Aerial crown-view tile of a tropical tree (Barro Colorado Island, Panama), acquired 20250818:
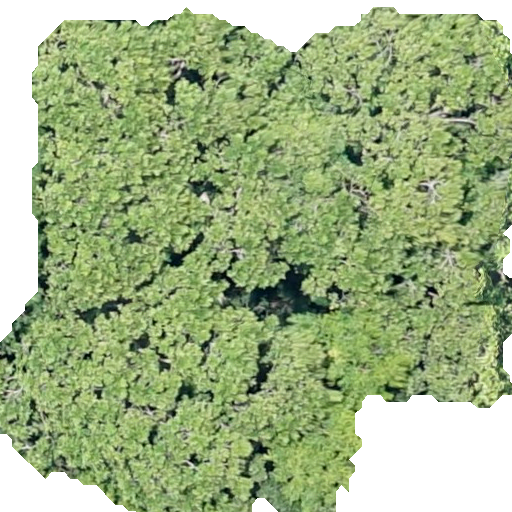
Species: Anacardium excelsum
GBIF accepted scientific name: Anacardium excelsum
Crown area: 316.931 m²